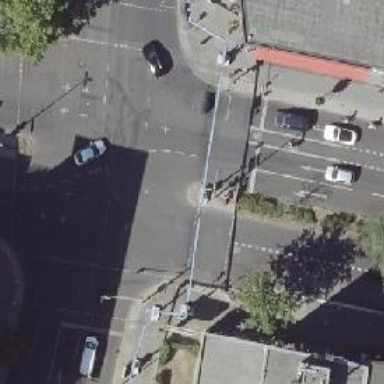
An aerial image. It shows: Crossing with traffic signals.